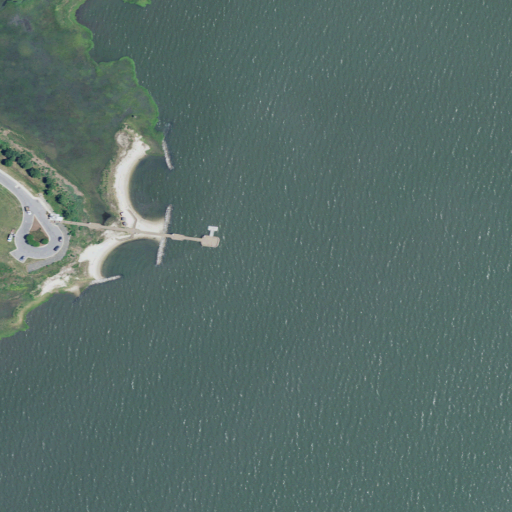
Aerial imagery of cape in Delaware named Lingo Point containing open water, herbaceous wetlands, medium intensity development, open development, high intensity development, low intensity development, and cultivated crops